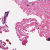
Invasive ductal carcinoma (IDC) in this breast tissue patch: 0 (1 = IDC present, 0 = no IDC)